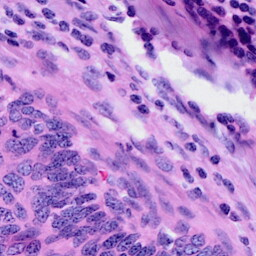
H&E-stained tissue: Cervix